Field crop: maize
Growth stage: 1
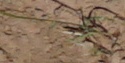
Species: lolium